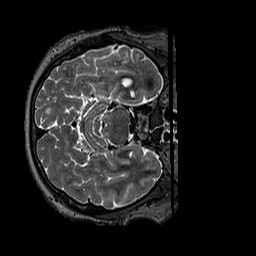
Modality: T2w
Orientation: axial
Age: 58
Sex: female
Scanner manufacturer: siemens
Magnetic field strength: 3 T
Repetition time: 3.2 s
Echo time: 0.567 s